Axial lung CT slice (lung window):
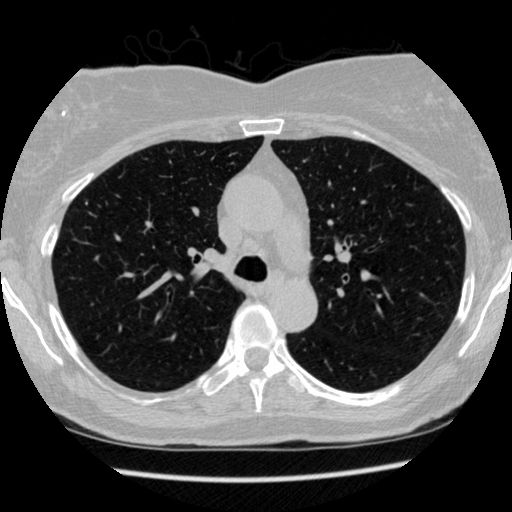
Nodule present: no